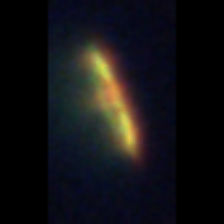
Taxon: Pennate
Group: Diatoms